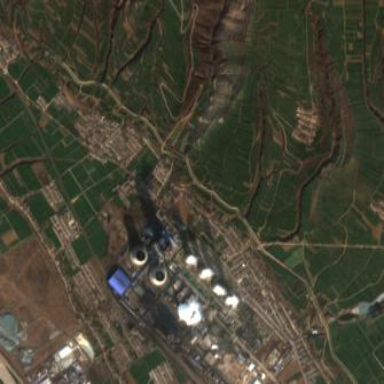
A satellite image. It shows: Industrial area with coal power plant.